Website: home-depot
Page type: customer-info-address
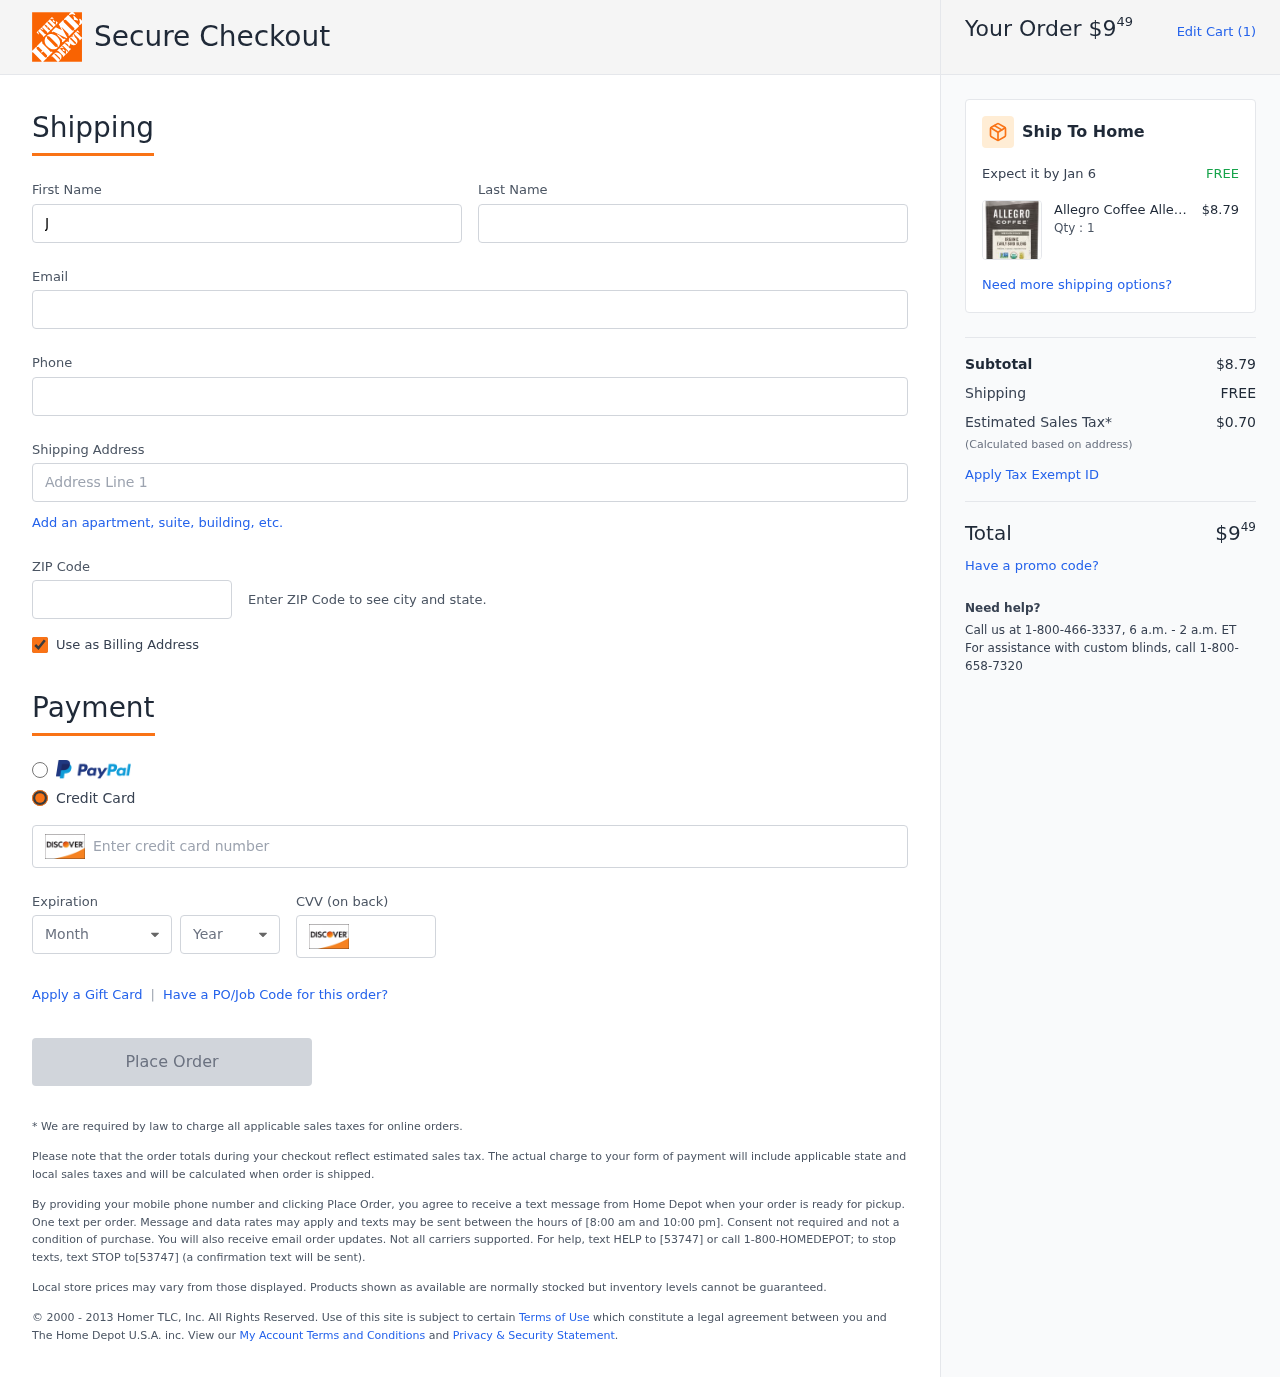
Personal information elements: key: PII_CARD_CVV
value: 191
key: PII_CARD_EXPIRY_MONTH
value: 02
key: PII_CARD_EXPIRY_YEAR
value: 27
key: PII_CARD_NUMBER
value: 6508 1225 6473 6136
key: PII_EMAIL
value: jamieallen@yahoo.com
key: PII_FIRSTNAME
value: Jamie
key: PII_LASTNAME
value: Allen
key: PII_PHONE
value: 9714746043
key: PII_POSTCODE
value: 07823
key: PII_STREET
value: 92603 Ramos Divide
Product elements: key: PRODUCT1_BRAND
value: Allegro Coffee
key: PRODUCT1_NAME
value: Allegro Coffee Organic Early Bird Blend Ground Coffee, 12 oz
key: PRODUCT1_PRICE
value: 8.79
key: PRODUCT1_QUANTITY
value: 1
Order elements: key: ORDER_TOTAL
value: $949
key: ORDER_NUM_ITEMS
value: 1
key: ORDER_DELIVERY_DATE
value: Jan 6
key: ORDER_SUBTOTAL
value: $8.79
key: ORDER_SHIPPING_COST
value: FREE
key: ORDER_TAX
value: $0.70